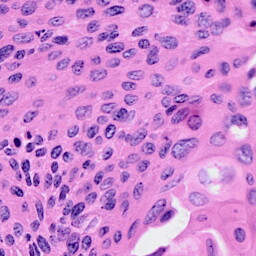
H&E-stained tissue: Cervix